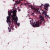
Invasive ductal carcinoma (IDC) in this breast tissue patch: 0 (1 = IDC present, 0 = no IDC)